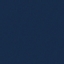
Label: SeaLake